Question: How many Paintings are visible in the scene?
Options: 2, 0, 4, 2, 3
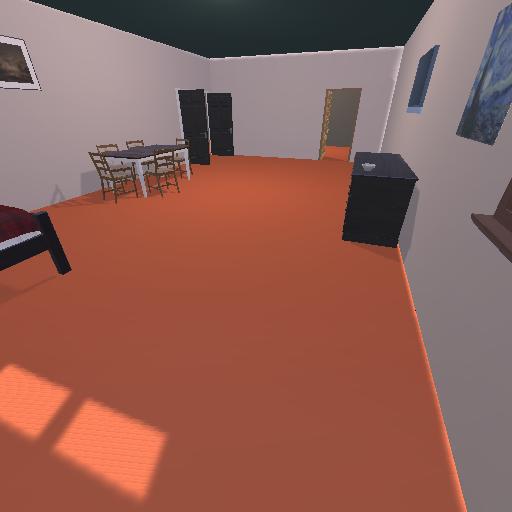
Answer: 2